Question: I know this may be kind of basic but I am having an exam on the next week and I wanted to test my knowledge of RSA.
I have a very simple problem that I am working on to see the mechanics of RSA, and I want to test if I can encrypt and decrypt a message in my browser console.
The RSA variables are:
'''
var p = 11 //the first prime number
var q = 5 //the second prime number
var m=72 // the message
var n=55 // the RSA modulus, n = p*q
var e=7 // so (e,n) are the public key
var d=23 //so (d,n) are the private key
var fi_of_n=40 //the totient, fi_of_n = (p-1)*(q-1) = 40
'''
To encrypt, I am doing:
'''
var c = Math.pow(m,e)%n // m^e mod(n); c=8
'''
I get c to be equals to 8
Then I want to decrypt, using d as follows:
'''
var m2 = Math.pow(c,d)%n // c^d mod(n)
'''
But the result is 17! not 72 as I expected. I don't know what I am doing wrong and I think it is a very simple example.
The values of my public and private key are the ones obtained in this video: <URL>
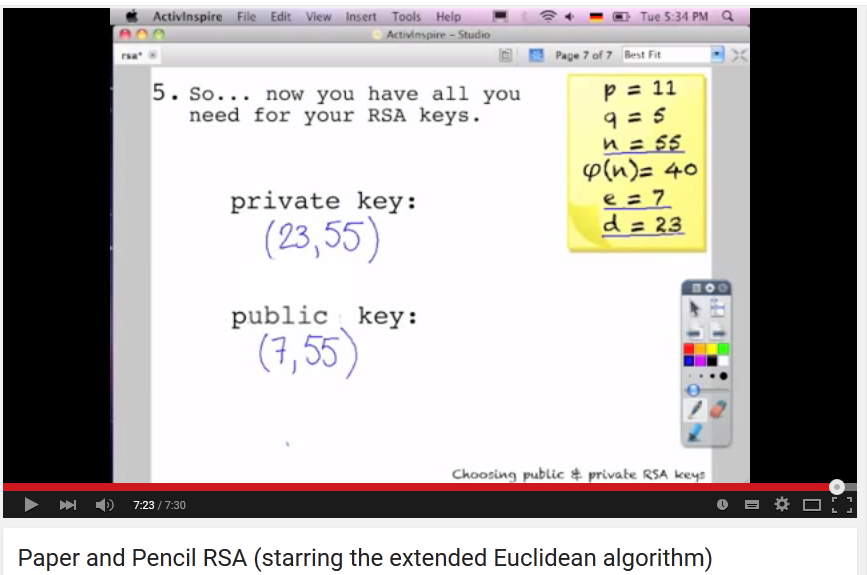
Answer: RSA has a limitation that only messages strictly smaller than the modulus can be encrypted. Your message of 72 is too big for your modulus of 55. You can see that the encryption and decryption basically work, because 17 = 72 (mod 55).
In JavaScript all numbers are floating point numbers. There is a maximum number that can be safely represented as an integer: 'Number.MAX_SAFE_INTEGER = 9007199254740991'. If the result of a power operation exceeds this value, the nature of floating point operation cannot ensure that you get the correct value back. During encryption and decryption such a cutoff can happen twice.
Let's take 'm = 5' for example. 'pow(5, 7) = 78125' which is smaller than '9007199254740991'. There is no cutoff here. Now, with 'c = 25' we get 'Math.pow(25, 23) = 1.4210854715202004e+32' which is far bigger than the safe integer. When we now apply the modulo operator, it won't give a correct result, because the floating point resolution is not 1 anymore.
The message '8' for example produces a small enough 'pow(m,e)' value that is smaller that this maximum safe integer value the resulting ciphertext also produces a small enough 'pow(c,d)' value that it isn't cut off.
You should either use a big number (multiple precision) library to do those operations or use Python which can represent any integer as long as you have enough memory. If you want to keep doing this in JavaScript, there is <URL> which also implements RSA in addition to a big number library.